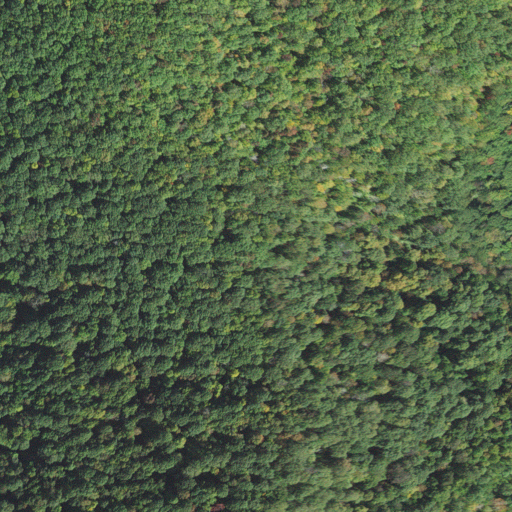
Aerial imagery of gap in North Carolina named Deep Gap containing deciduous forest and mixed forest